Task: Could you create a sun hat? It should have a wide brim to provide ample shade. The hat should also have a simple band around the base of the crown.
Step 66:
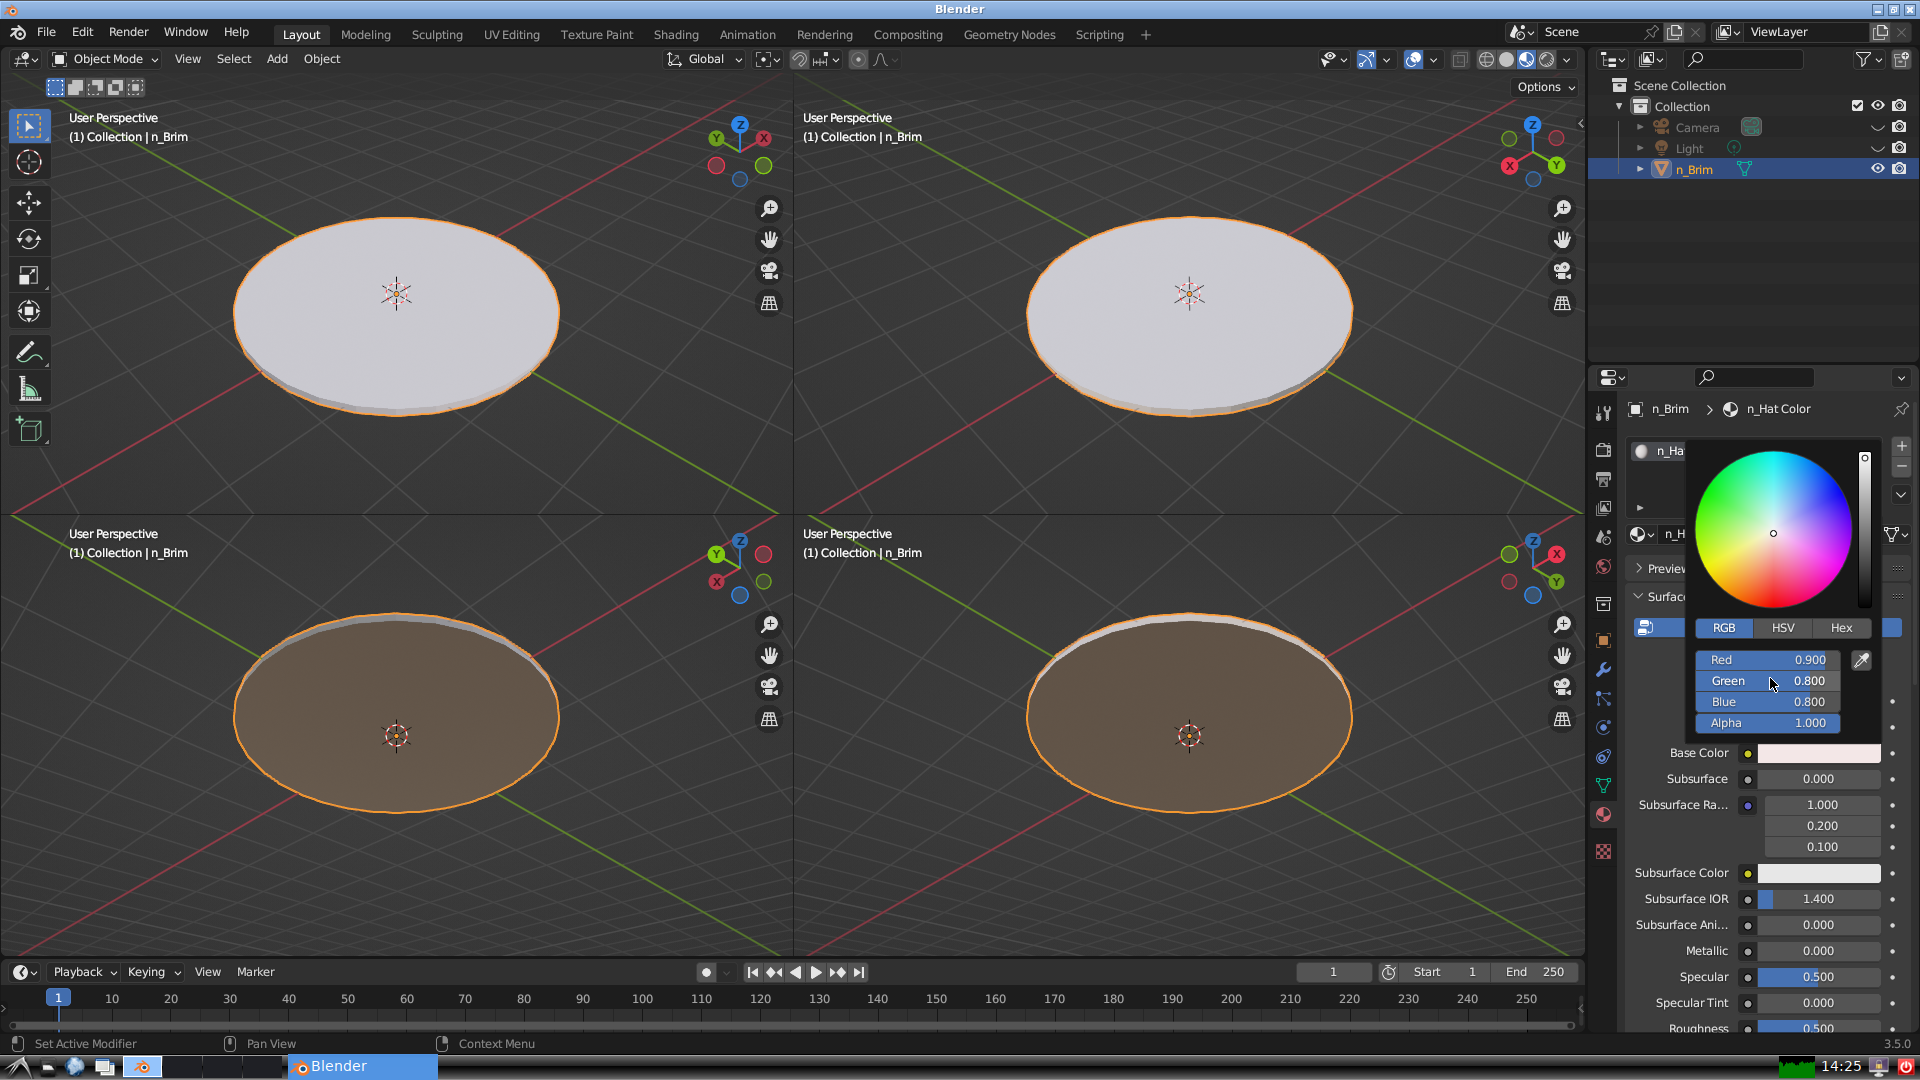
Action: {"mouse_move": [1770, 699]}